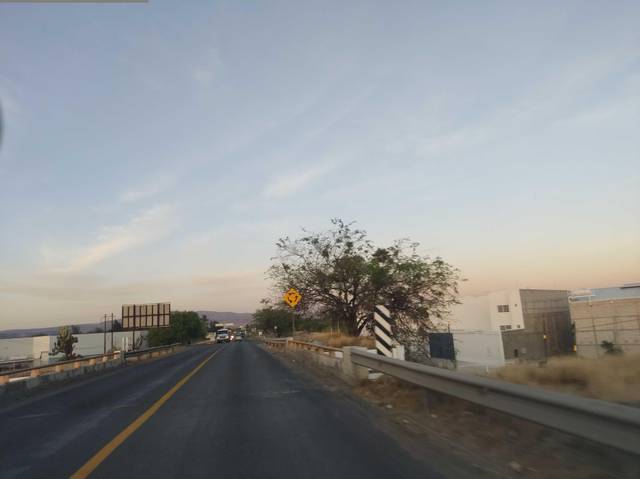
Region: Mexico
Coordinates: 21.079, -101.71